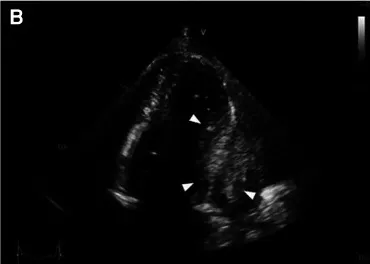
Transthoracic two-dimensional echocardiography (2D-TTE). 2D-TTE reveals two large heterogeneous masses characterized by ill-defined borders: one involving the lateral, inferior and posterior portions of the left ventricular wall (white arrowheads), and another involving the apex and ventricular septum (white arrows). (B) Four-chamber view.
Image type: radiology (ultrasound)